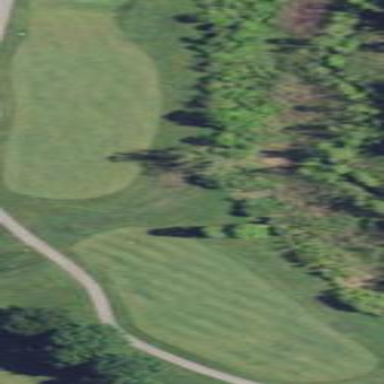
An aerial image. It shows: Grassy area designated as golf fairway.